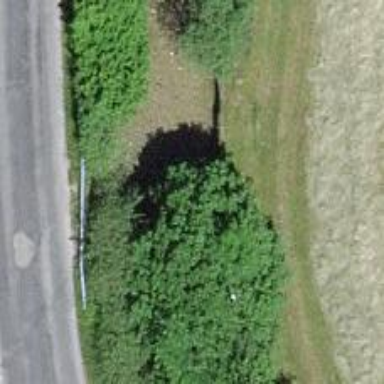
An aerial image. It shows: Culvert tunnel.